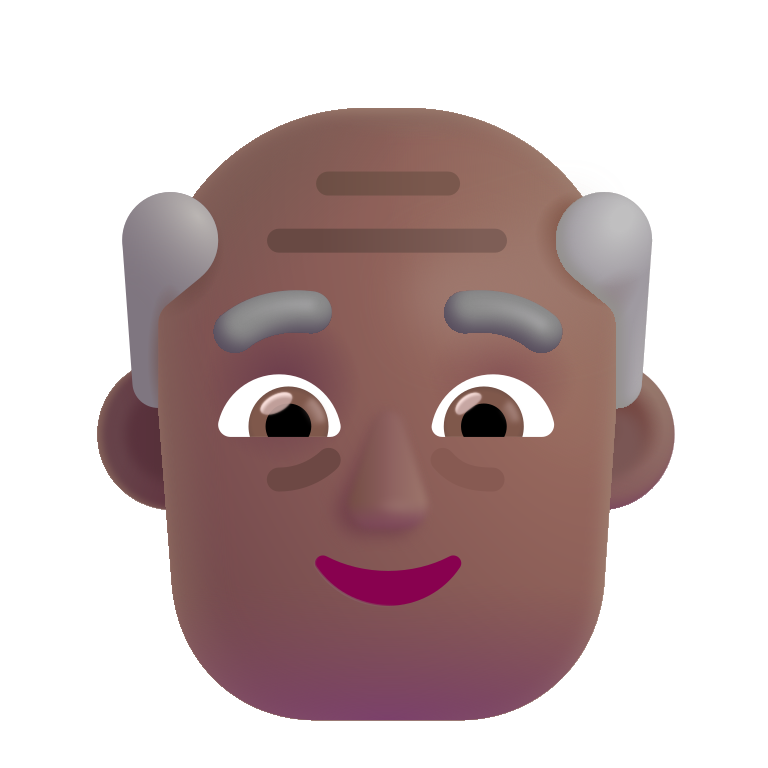
old man color  dark